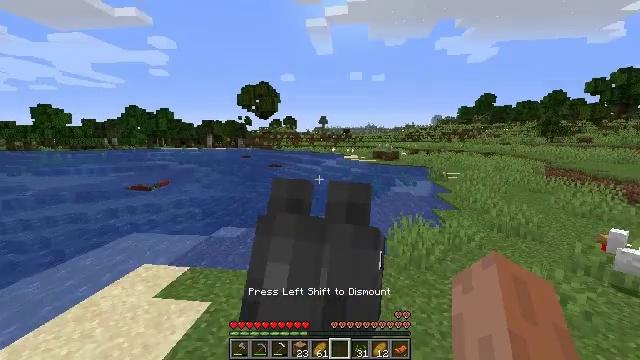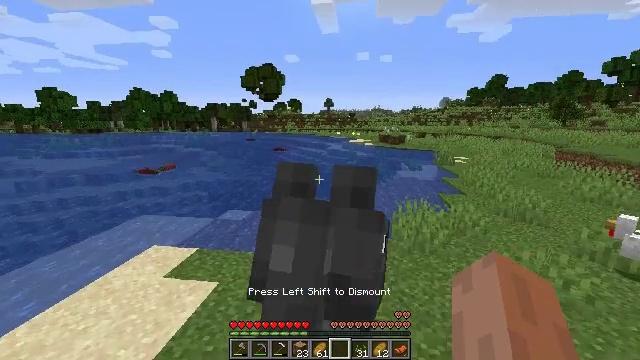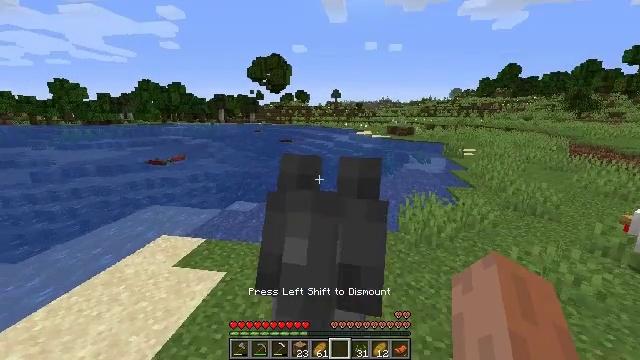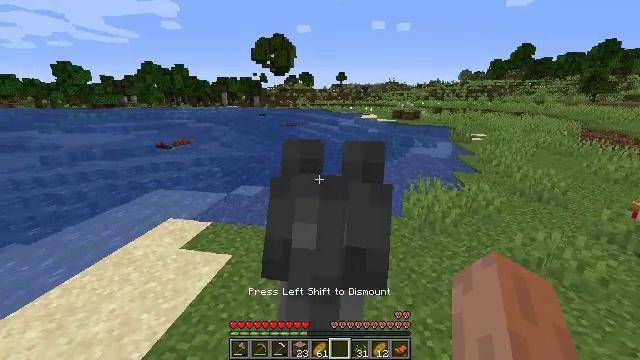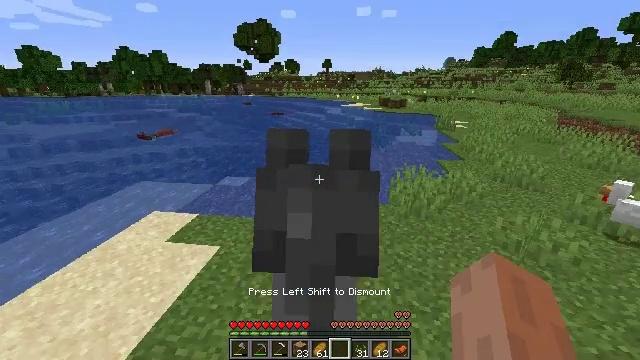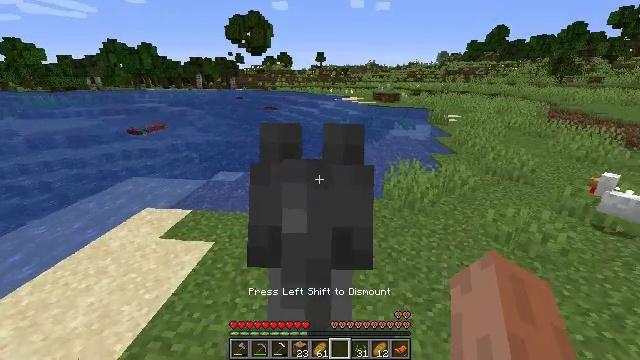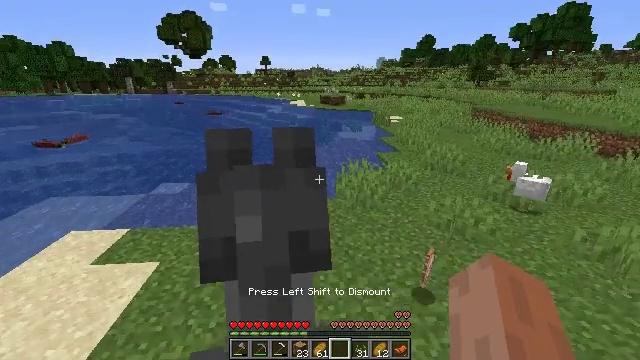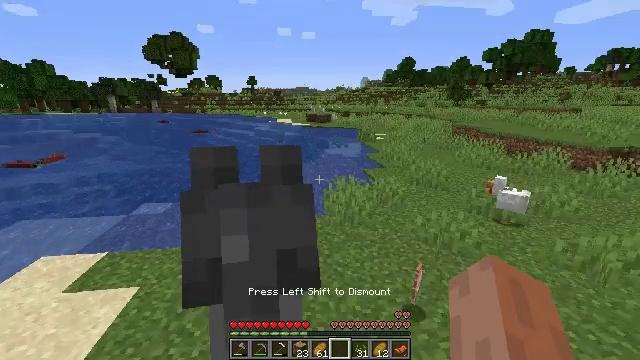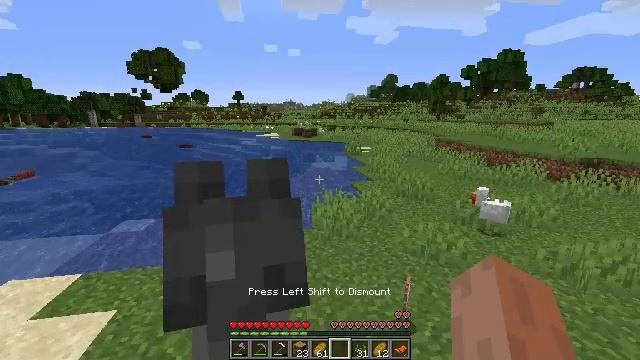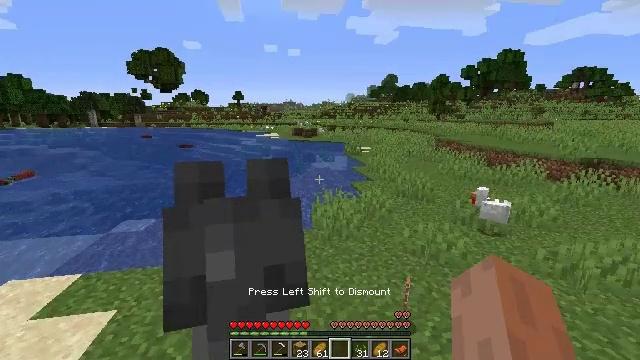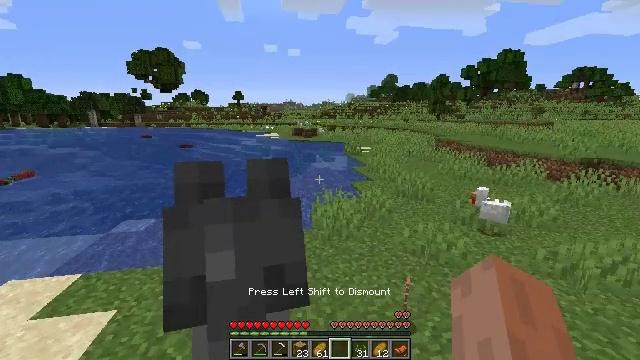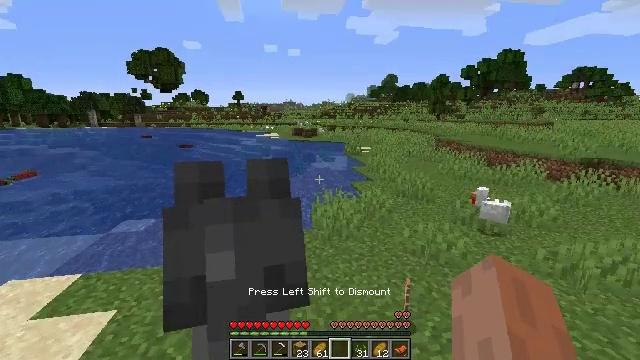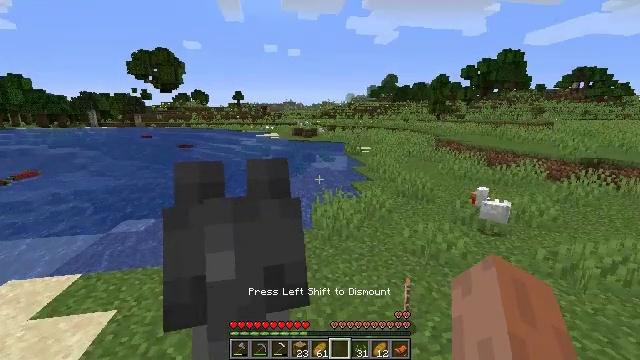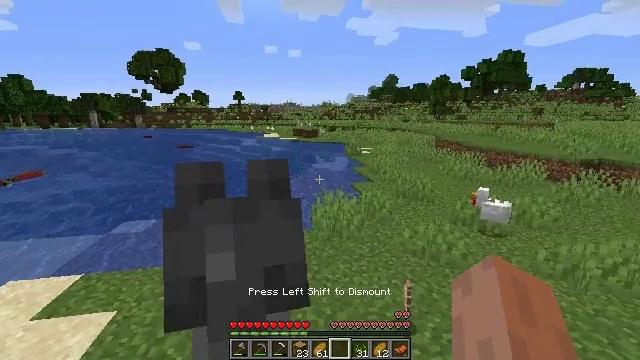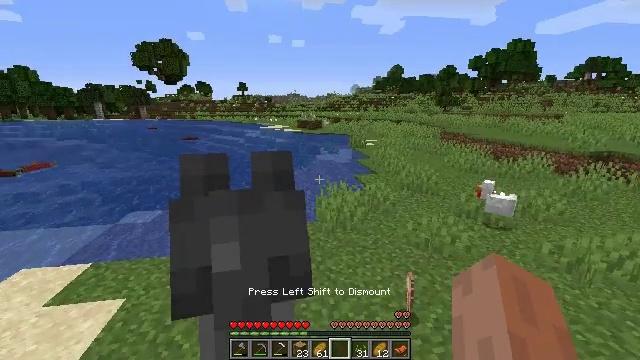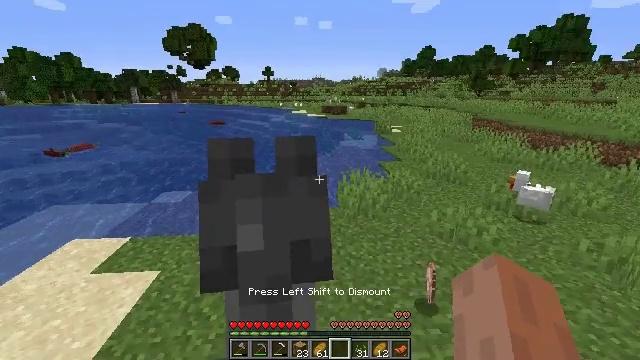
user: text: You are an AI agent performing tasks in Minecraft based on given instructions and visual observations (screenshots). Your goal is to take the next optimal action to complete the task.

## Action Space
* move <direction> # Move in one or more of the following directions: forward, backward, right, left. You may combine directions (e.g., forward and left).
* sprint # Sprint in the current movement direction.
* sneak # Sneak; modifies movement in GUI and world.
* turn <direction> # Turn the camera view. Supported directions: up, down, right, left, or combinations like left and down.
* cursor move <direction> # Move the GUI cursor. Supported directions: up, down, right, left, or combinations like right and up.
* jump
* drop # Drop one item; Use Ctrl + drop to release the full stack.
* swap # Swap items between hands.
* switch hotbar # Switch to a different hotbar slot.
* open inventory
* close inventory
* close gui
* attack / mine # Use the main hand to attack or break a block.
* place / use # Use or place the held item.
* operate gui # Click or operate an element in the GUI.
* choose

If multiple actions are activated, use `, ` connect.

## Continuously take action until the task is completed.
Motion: motion action
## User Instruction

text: Drop a chicken.
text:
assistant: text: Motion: turn left and down
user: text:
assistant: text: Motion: turn left and down
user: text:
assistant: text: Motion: turn down
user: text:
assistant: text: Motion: turn right and down
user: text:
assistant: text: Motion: turn right and down
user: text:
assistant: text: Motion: turn right
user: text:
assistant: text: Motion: turn right and up
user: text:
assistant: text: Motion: turn up
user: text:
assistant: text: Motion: no_op
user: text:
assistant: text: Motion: no_op
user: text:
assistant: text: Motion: no_op
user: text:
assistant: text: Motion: no_op
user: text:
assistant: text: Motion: no_op
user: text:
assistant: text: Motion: turn left and down
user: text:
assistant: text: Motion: turn left and down
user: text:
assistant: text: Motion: turn left and down
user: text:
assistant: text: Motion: turn left and down
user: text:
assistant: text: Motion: turn left
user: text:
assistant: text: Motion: no_op
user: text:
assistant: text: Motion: no_op
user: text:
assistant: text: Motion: no_op
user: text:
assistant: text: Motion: no_op
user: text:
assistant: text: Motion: no_op
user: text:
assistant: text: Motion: no_op
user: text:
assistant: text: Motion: no_op
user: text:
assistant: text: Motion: no_op
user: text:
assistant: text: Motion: no_op
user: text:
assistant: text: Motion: no_op
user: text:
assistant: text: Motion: open inventory
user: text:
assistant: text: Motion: open inventory